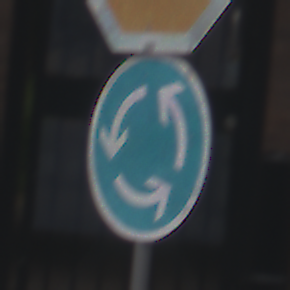
Verkehrszeichen: Kreisverkehr
Zusatzzeichen oben: Stop
Umgebung: Outdoor, Urban
Tageszeit: MorningAfternoon
Wetter: Overcast
Licht: Natural
Jahreszeit: NotSpecified
Kontrast: LowContrast